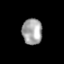
Tissue: skin
Cell type: Epithelial cells
Senescence score: 0.2776
Nuclear area (px): 517
Mean DAPI intensity: 163.044